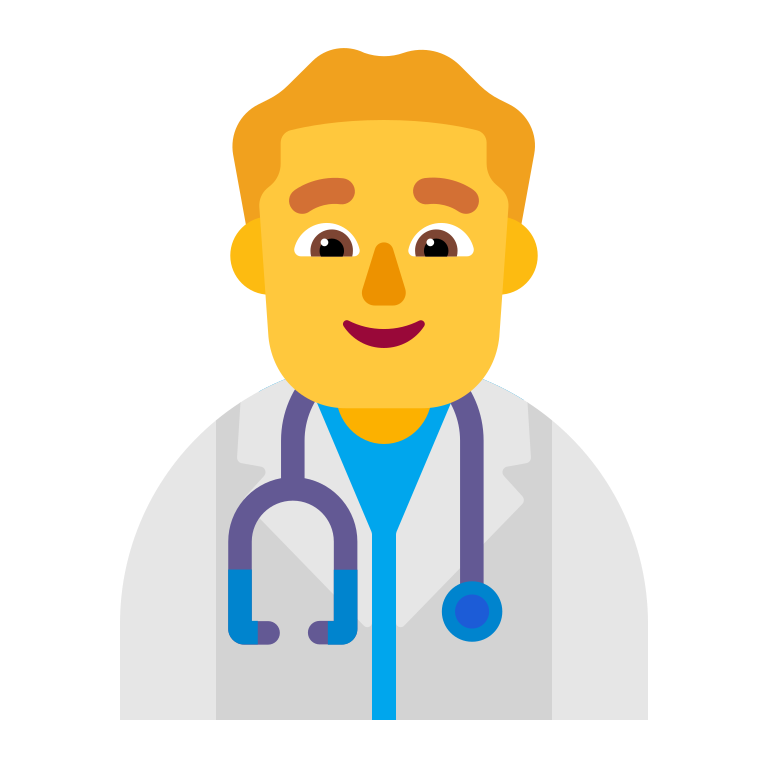
man health worker flat default